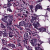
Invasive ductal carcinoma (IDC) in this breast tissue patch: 1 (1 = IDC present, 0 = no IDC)